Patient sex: M
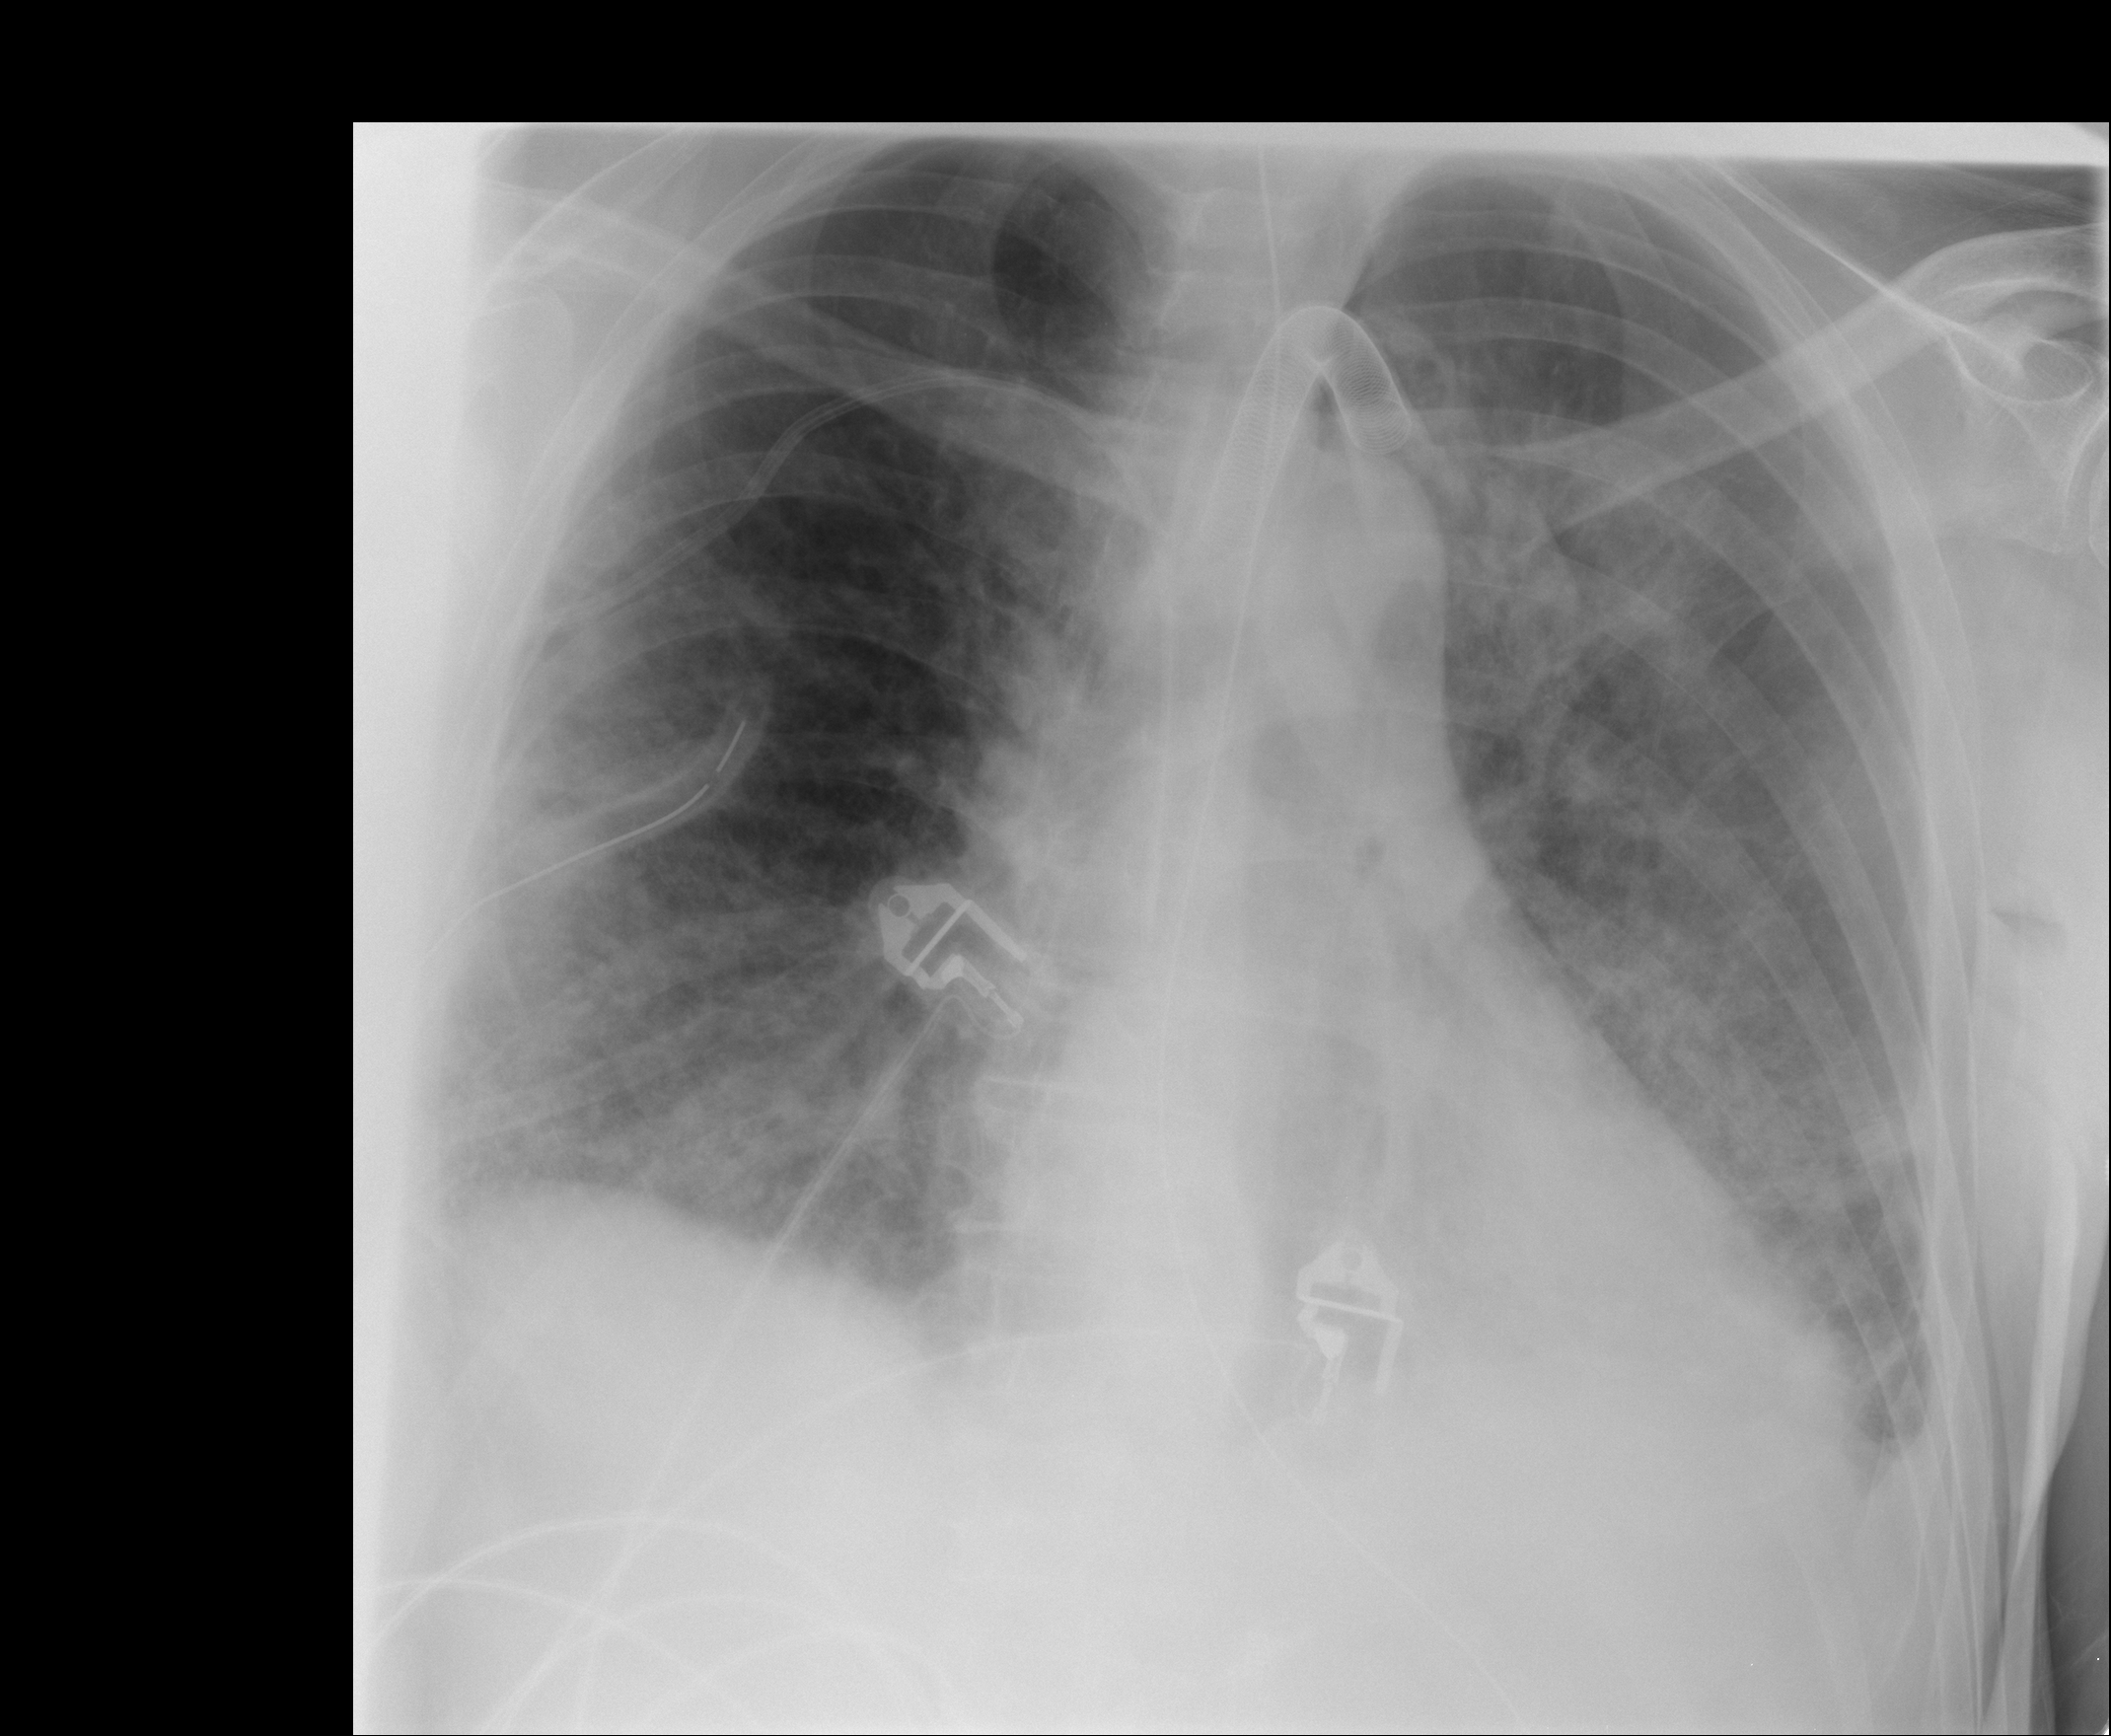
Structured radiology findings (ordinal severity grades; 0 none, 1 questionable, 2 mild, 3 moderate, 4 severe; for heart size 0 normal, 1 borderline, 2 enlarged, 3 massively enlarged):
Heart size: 0
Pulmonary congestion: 3
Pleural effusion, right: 2
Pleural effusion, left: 1
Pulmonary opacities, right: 3
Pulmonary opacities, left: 3
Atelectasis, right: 2
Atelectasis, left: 2